Question: I have <URL> listing up to 20 card game players per page:

I also have photo/avatar-URLs for the most of players and I'd like to display them - as a floating image when the mouse hovers over corresponding link/name. I do not have the dimensions of the photos though.
How could I do it with the means of jQuery core (without plugins) please?
I probably need to create an image holder and hide it first?
'''
$('body').append('<div id="avatar"><img src="no_avatar.gif"</div>').hide();
'''
And then on mouse hover event replace the img's src attribute and make the #avatar visible? Please help me with the code
Should I store the URL of each photo as an attribute of the corresponding
'<a href="player_profile.php">player name</a>' while generating them by my PHP-script?
And how to deal with situations when the mouse is hovering near the bottom of the web page (i.e. how do place the image best, so that it is visible)
Thank you!
Alex
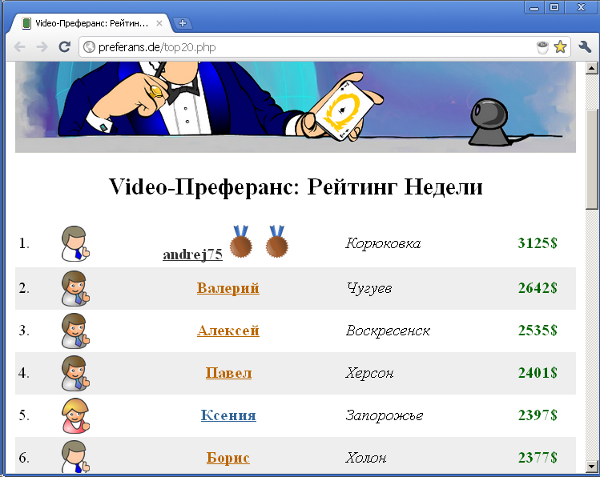
Answer: I'm still learning jQuery, but let me take a crack at this.
Let's suppose that there is a div for each player with their info and you want the image to appear when the user moves the mouse over it. Put a custom class and a custom html attribute on the div like so:
'''
<div class='.playerDiv' data-PlayerId='PLAYERID' > ... </div>
'''
For each player, you can include something like this in your html code for each row.
'''
<div id='image_[PLAYERID]' style='display:none; position:absolute' >
<img src='[PATH TO YOUR IMAGE]' />
</div>
'''
Your script could look like this (inside your $(document).ready handler
'''
$('.playerDiv').each( function() {
var id = this.attr('data-PlayerId');
.hover( function() {
$('#image_' + id).show(); },
function() {
$('#image_' + id).hide(); });
});
'''
That should get you started. You will need to add jQuery code to set the image div's to display in the exact position you want (Either where the mouse pointer is, or a set position in the row).
Hope this helps!